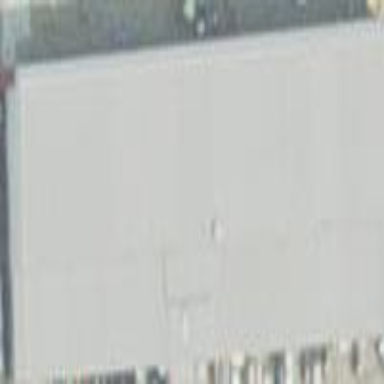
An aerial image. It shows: Hangar building.